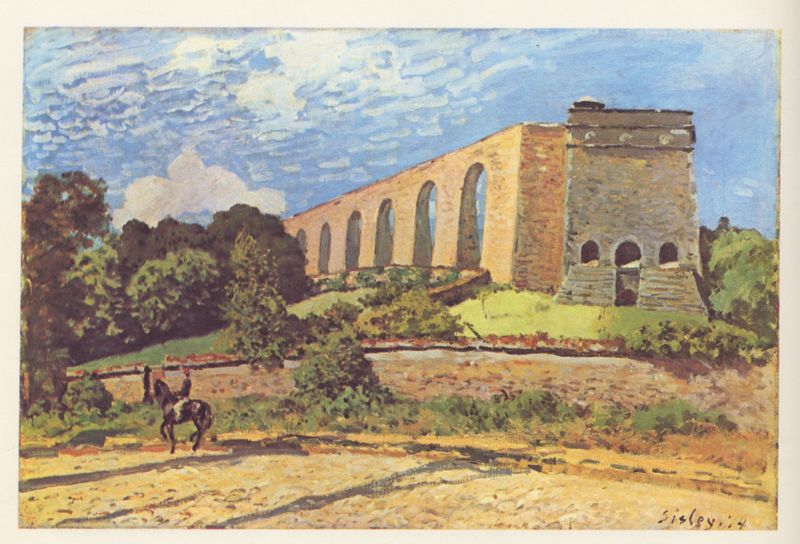
Titel: Aquädukt in Port Marly
Künstler: Alfred Sisley
Standort: Toledo (Ohio)
Institution: The Toledo Museum of Art
Schlagwörter: baum, blau, blätter, gemälde, himmel, laub, mann, schatten, wasser, weiß, wolken, aquarell, bäume, gelb, grün, impressionismus, landschaft, ocker, sand, blumen, braun, bunt, grau, hell, hintergrund, licht, orange, pastell, pfeiler, schwarz, strasse, vordergrund, zeichnung, anlage, gebäude, gras, haus, rasen, rot, weg, wiese, wolke, beige, malerei, wand, architektur, mensch, rahmen, stein, steine, bild, signatur, öl, feld, felder, strauch, brücke, busch, büsche, gebüsch, sonne, sträucher, land, pflanzen, england, wald, pferd, reiter, turm, garten, ausritt, himmelblau, rappe, ritt, schrift, sommer, bogen, italien, türen, acker, feldweg, mauer, hecke, signiert, sigantur, rand, rundbogen, joche, fluß, treppe, treppen, wein, duktus, stufe, stufen, hoch, kornfeld, tor, äcker, bögen, punkte, reste, ruine, antike, mauerwerk, tupfen, ruinen, arkaden, rom, römer, buschwerk, antik, rundbögen, landwirtschaft, freitreppe, sisley, aquaedukt, viadukt, rampen, kitschig, wegesrand, römisch, wasserleitung, pointilistisch, trab, hecken, italienisch, leitung, schäfchenwolken, steinern, sandplatz, grafschaft, römische antike, l, erappe, setraße, aqu, aquvedukt, aqvedukt